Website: apple
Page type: customer-info-address
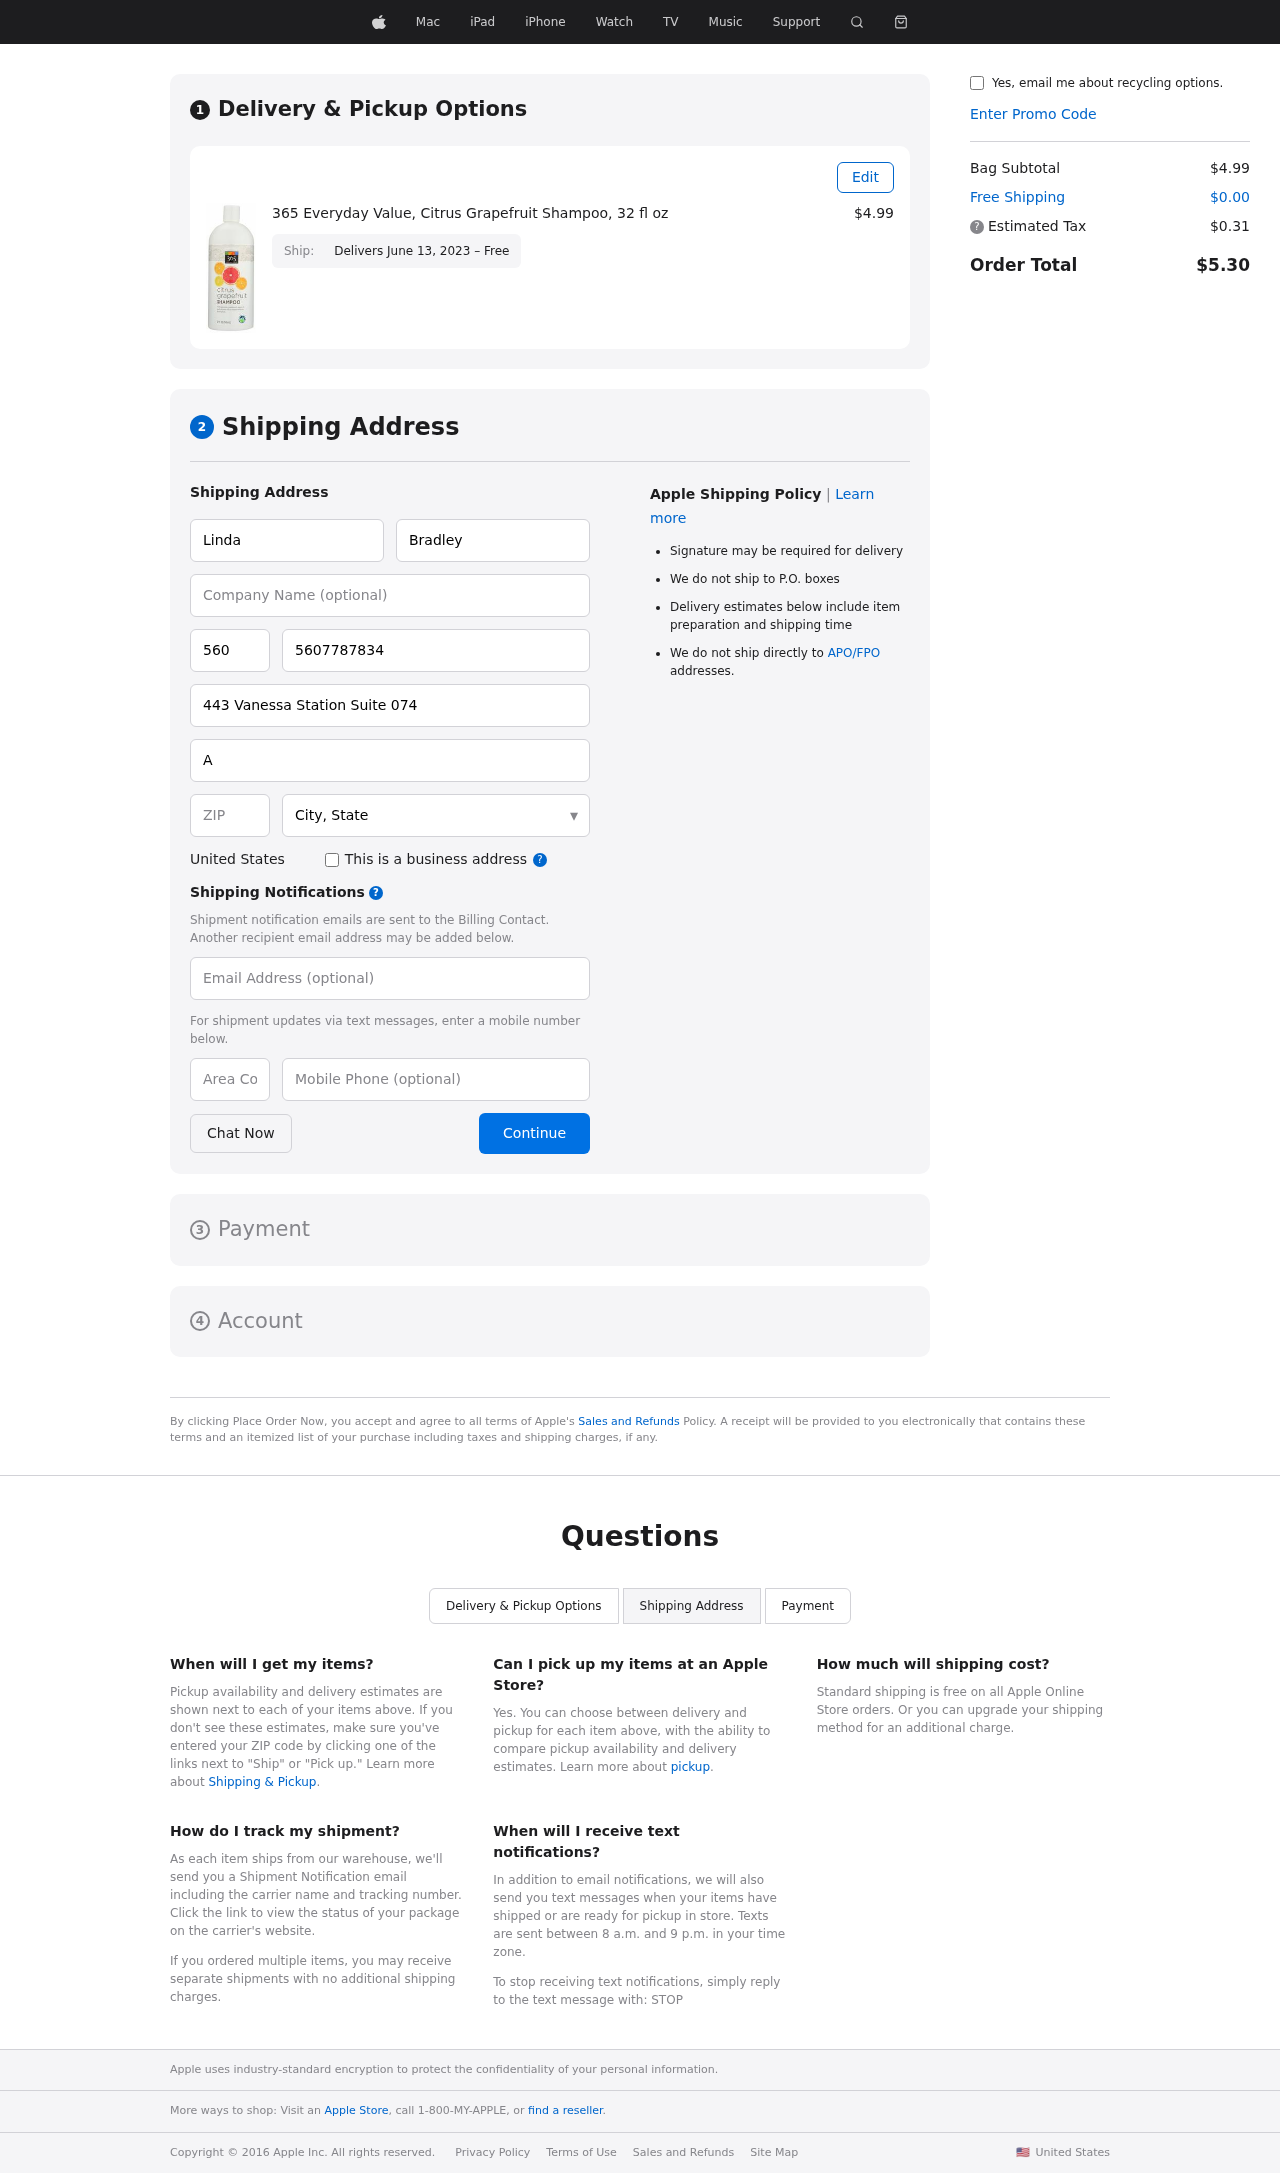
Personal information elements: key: PII_CITY_STATE
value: Englishmouth, MA
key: PII_COUNTRY
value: United States
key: PII_EMAIL
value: linda_bradley@yahoo.com
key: PII_FIRSTNAME
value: Linda
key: PII_LASTNAME
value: Bradley
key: PII_PHONE
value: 5607787834
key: PII_PHONE_ALT
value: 6356518074
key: PII_PHONE_ALT_AREA
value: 635
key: PII_PHONE_AREA
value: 560
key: PII_POSTCODE
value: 99556
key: PII_STREET
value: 443 Vanessa Station Suite 074
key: PII_STREET2
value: Apt. 718
Product elements: key: PRODUCT1_NAME
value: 365 Everyday Value, Citrus Grapefruit Shampoo, 32 fl oz
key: PRODUCT1_PRICE
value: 4.99
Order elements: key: ORDER_DELIVERY_DATE
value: Delivers June 13, 2023 – Free
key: ORDER_SUBTOTAL
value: $4.99
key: ORDER_SHIPPING_COST
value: $0.00
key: ORDER_TAX
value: $0.31
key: ORDER_TOTAL
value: $5.30